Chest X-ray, PA view. Patient: 59 years old, sex F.
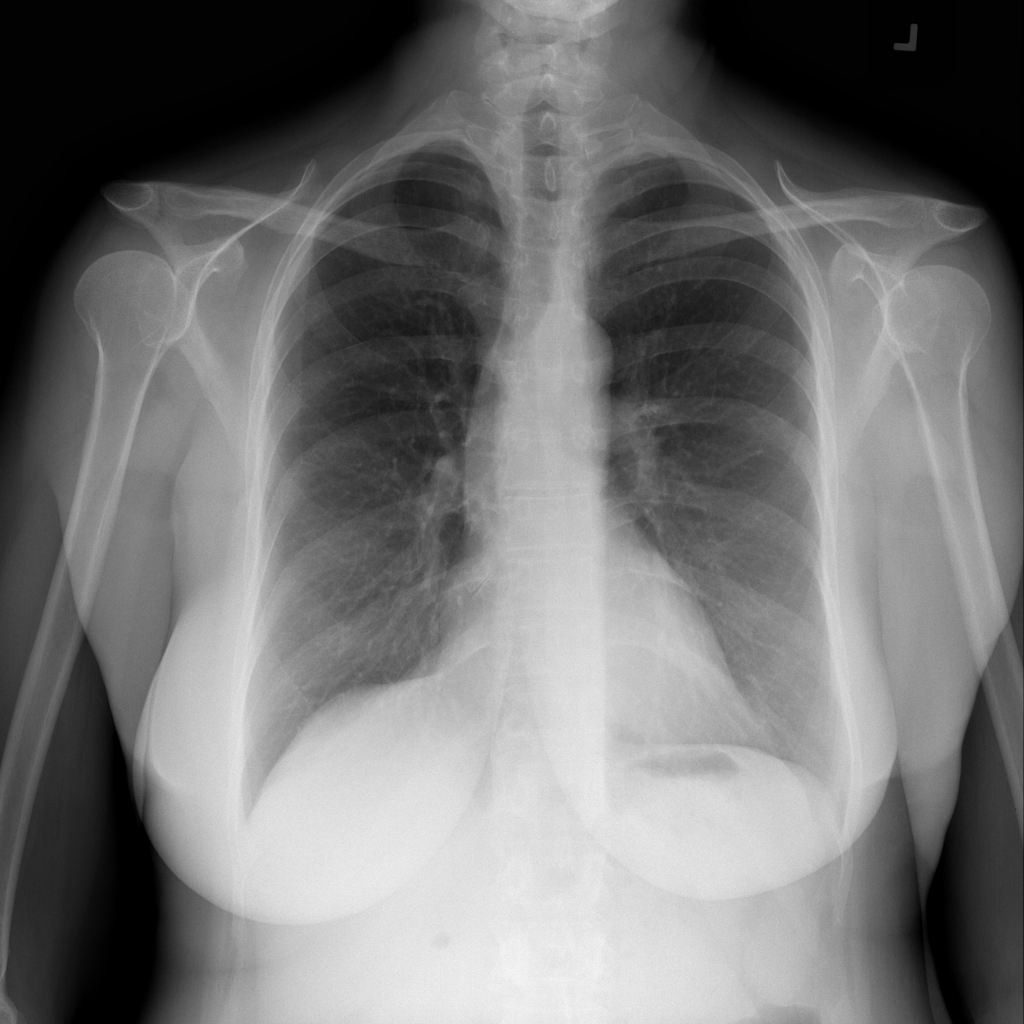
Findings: No Finding